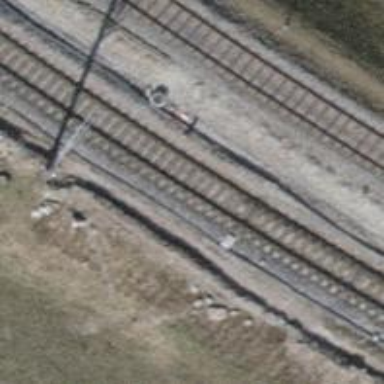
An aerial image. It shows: Railway switch.